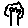
Label: tree